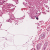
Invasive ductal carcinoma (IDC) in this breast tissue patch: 0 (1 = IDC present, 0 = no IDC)